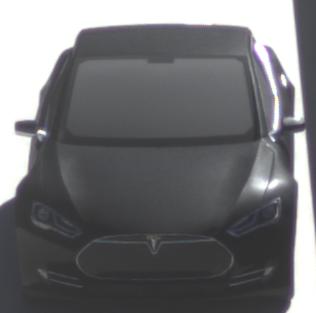
Make: Tesla
Model: Model S 60
Detailed model: Model S
Model produced from: 2013/10
Model produced until: 2014/10
Doors: 5
Color: black
Road condition: dry road
Daytime: morning or afternoon
Contrast: high contrast